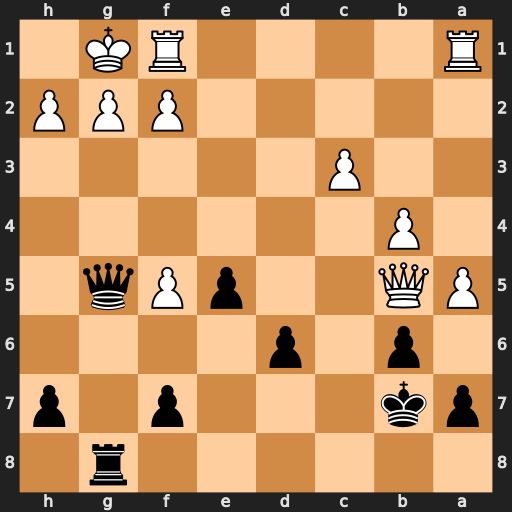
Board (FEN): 6r1/pk3p1p/1p1p4/PQ2pPq1/1P6/2P5/5PPP/R4RK1
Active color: b
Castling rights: -
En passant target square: -
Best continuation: Qxg2#